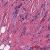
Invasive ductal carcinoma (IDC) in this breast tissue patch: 1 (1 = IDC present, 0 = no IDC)